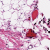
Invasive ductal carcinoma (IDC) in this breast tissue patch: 0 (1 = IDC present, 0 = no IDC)